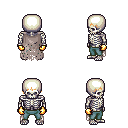
a pixel art fantasy rpg character, male body template, skeleton, gray tattered cape, teal pants, plain hairstyle, gold gloves, four views (front, back, left, right), 2x2 character sprite sheet, small pixel art, hard edges, no anti-aliasing